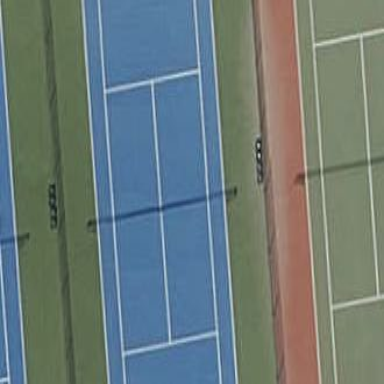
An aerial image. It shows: Tennis court on the leisure land pitch.